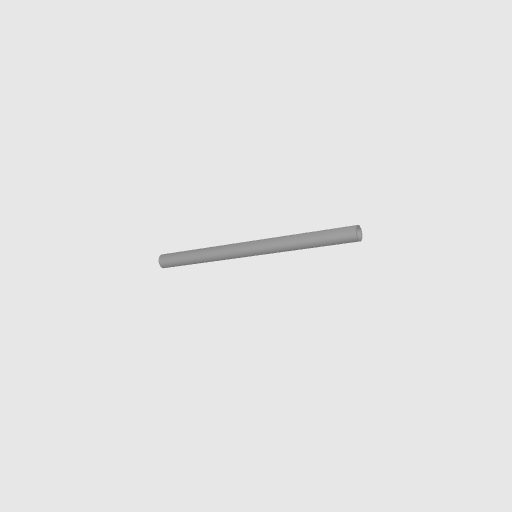
Part: AluminumTube8ID10OD150